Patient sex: M
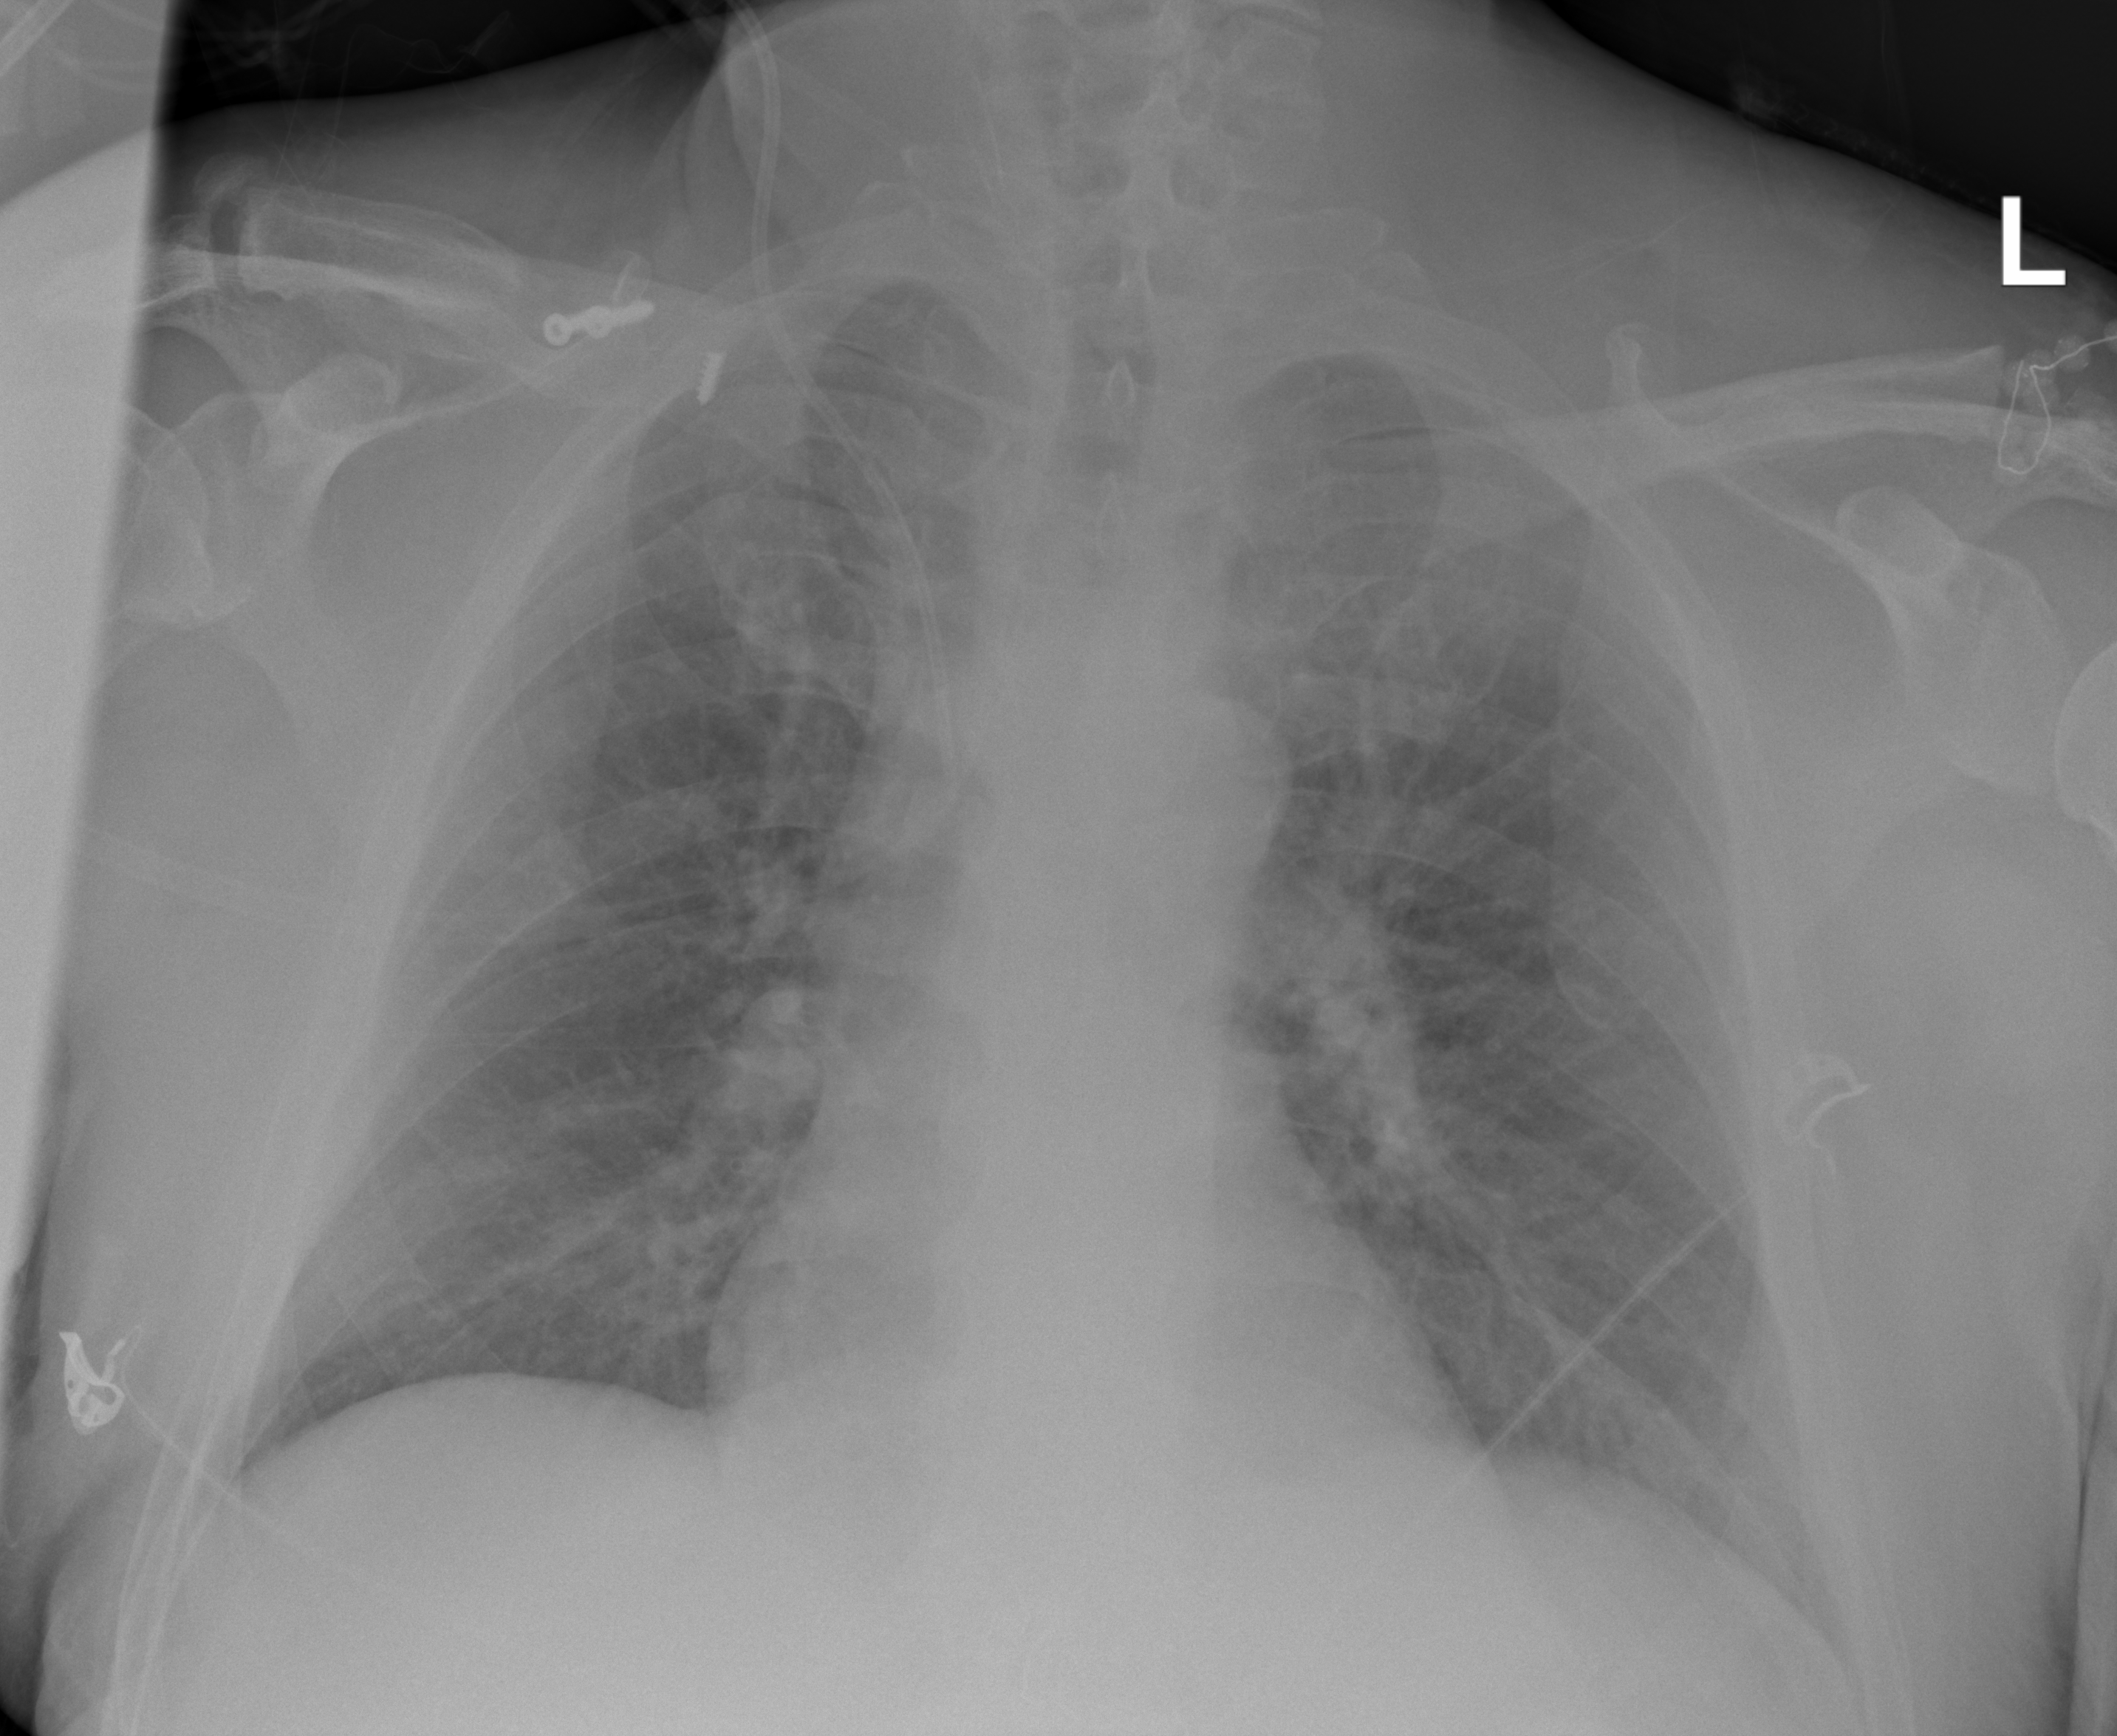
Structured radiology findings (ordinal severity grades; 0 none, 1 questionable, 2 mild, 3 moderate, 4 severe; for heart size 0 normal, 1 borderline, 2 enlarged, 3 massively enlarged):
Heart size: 0
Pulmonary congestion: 2
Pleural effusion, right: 0
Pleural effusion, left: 0
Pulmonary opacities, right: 2
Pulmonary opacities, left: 2
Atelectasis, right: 2
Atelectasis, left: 2